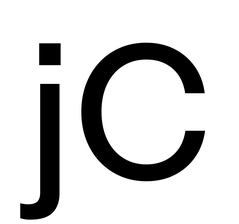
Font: InstrumentSans_Medium